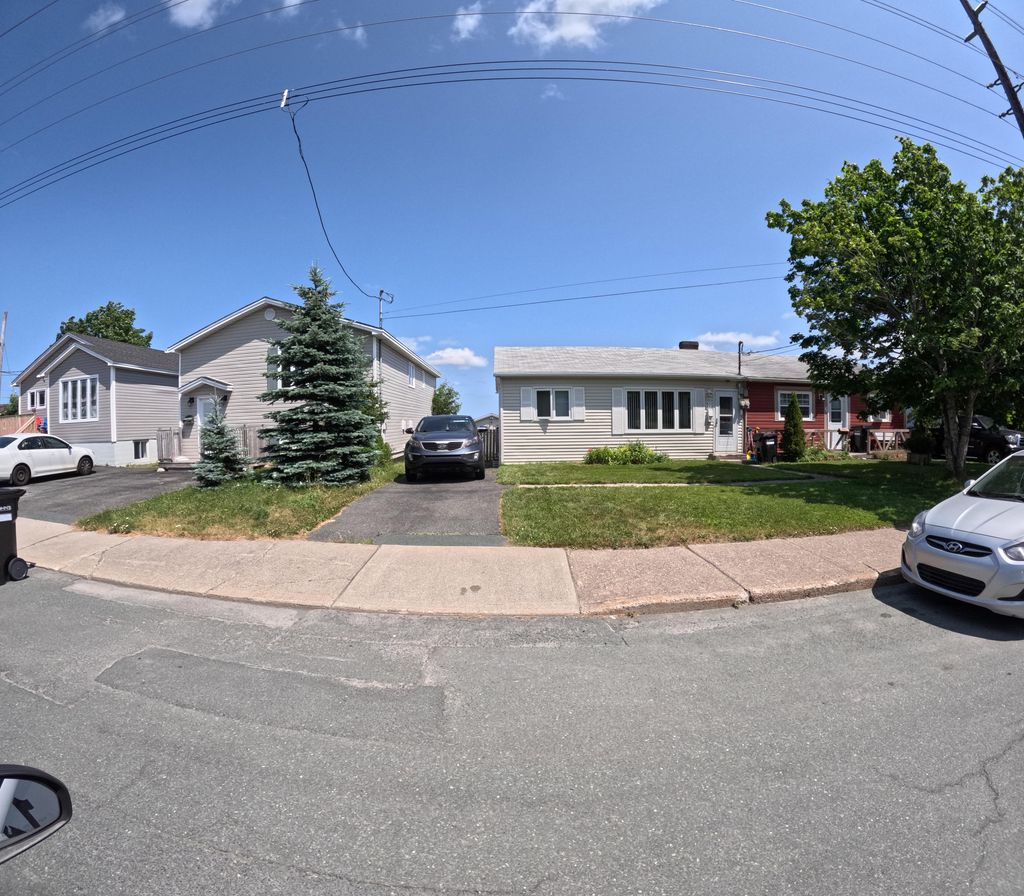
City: st_johns